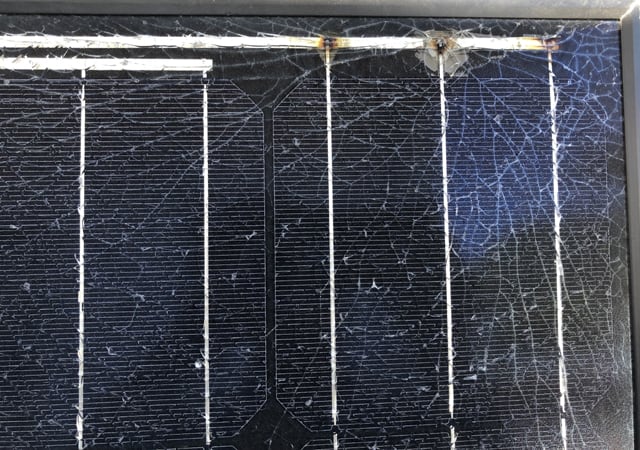
Label: Electrical-damage